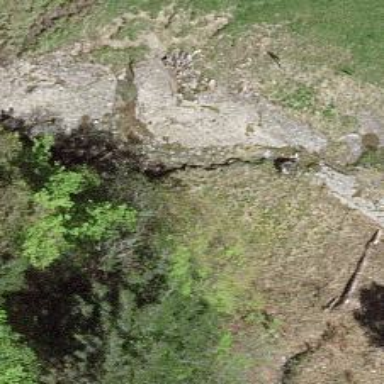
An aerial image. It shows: There is ford in the area.